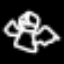
Label: angel